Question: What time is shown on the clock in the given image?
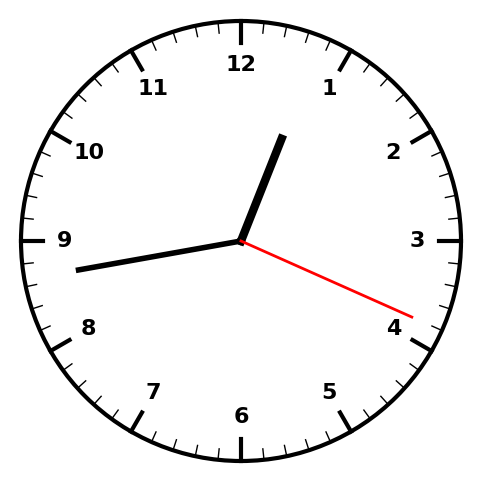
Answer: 12:43:19